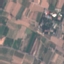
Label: PermanentCrop